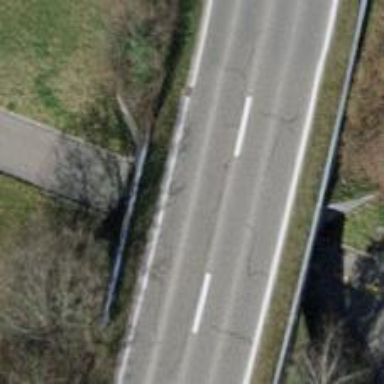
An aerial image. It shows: Cycleway with asphalt surface passing through tunnel.